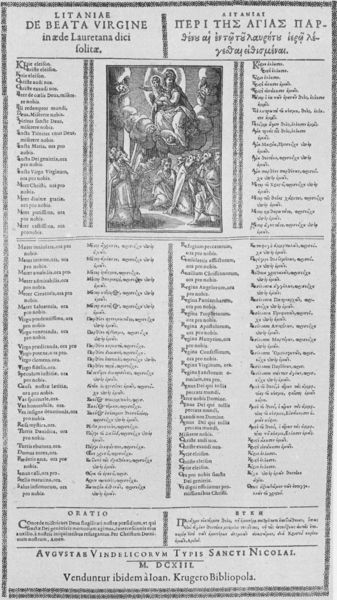
Titel: LITANIAE DE BEATA VIRGINE
Künstler: Christoph Mang
Standort: Wolfenbüttel
Institution: Herzog August Bibliothek
Schlagwörter: himmel, mann, weiß, wolken, menschen, frau, grau, hintergrund, licht, mitte, männer, schwarz, szene, zeichnung, leute, bibel, rahmen, bild, boden, kind, mutter, blatt, renaissance, engel, schrift, papier, grafik, graphik, spalten, rand, figuren, buch, druck, jungfrau, stich, titel, seite, illustration, schwarzweiß, text, zeitung, buchstaben, überschrift, beten, gebet, kopie, namen, buchseite, christus, jesus, griechisch, mittelalter, gedicht, erhoben, zeilen, schriftstück, verehrung, heilig, maria, kupferstich, madonna, anbetung, jesu, miniatur, bitten, lied, himmelfahrt, marienbild, tabelle, latein, lateinisch, jesuskind, italienisch, madonna mit kind, reformation, biebel, lexikon, nikolaus, litanei, beter, kleriker, liste, alphabeth, regeln, stisch, geschrieben, ristus, nicolai, oratio, lauretana, 1613, lithogafie, beta, 1638, virgine, de beata virgine, marienlitanei, lauretanische litanei, augustas, nikolaustag